The image is an STFT spectrogram (time versus frequency) of a rolling-element bearing's vibration signal. Classify the bearing condition as one of: normal, inner_race, outer_race, ball.
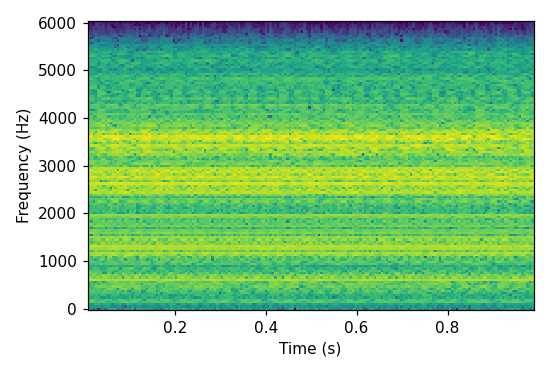
Answer: inner_race